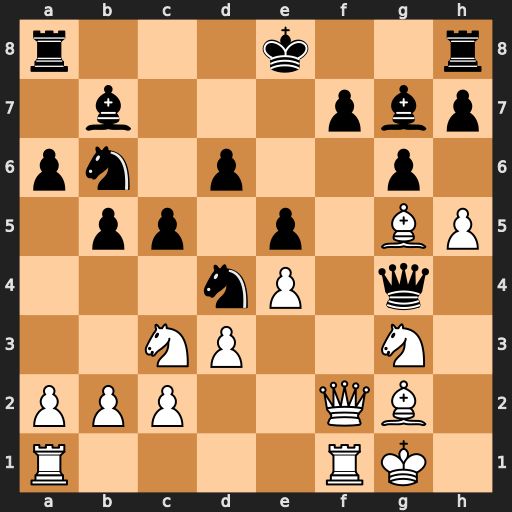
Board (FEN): r3k2r/1b3pbp/pn1p2p1/1pp1p1BP/3nP1q1/2NP2N1/PPP2QB1/R4RK1
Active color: w
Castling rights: kq
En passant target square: -
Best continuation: Qxf7#